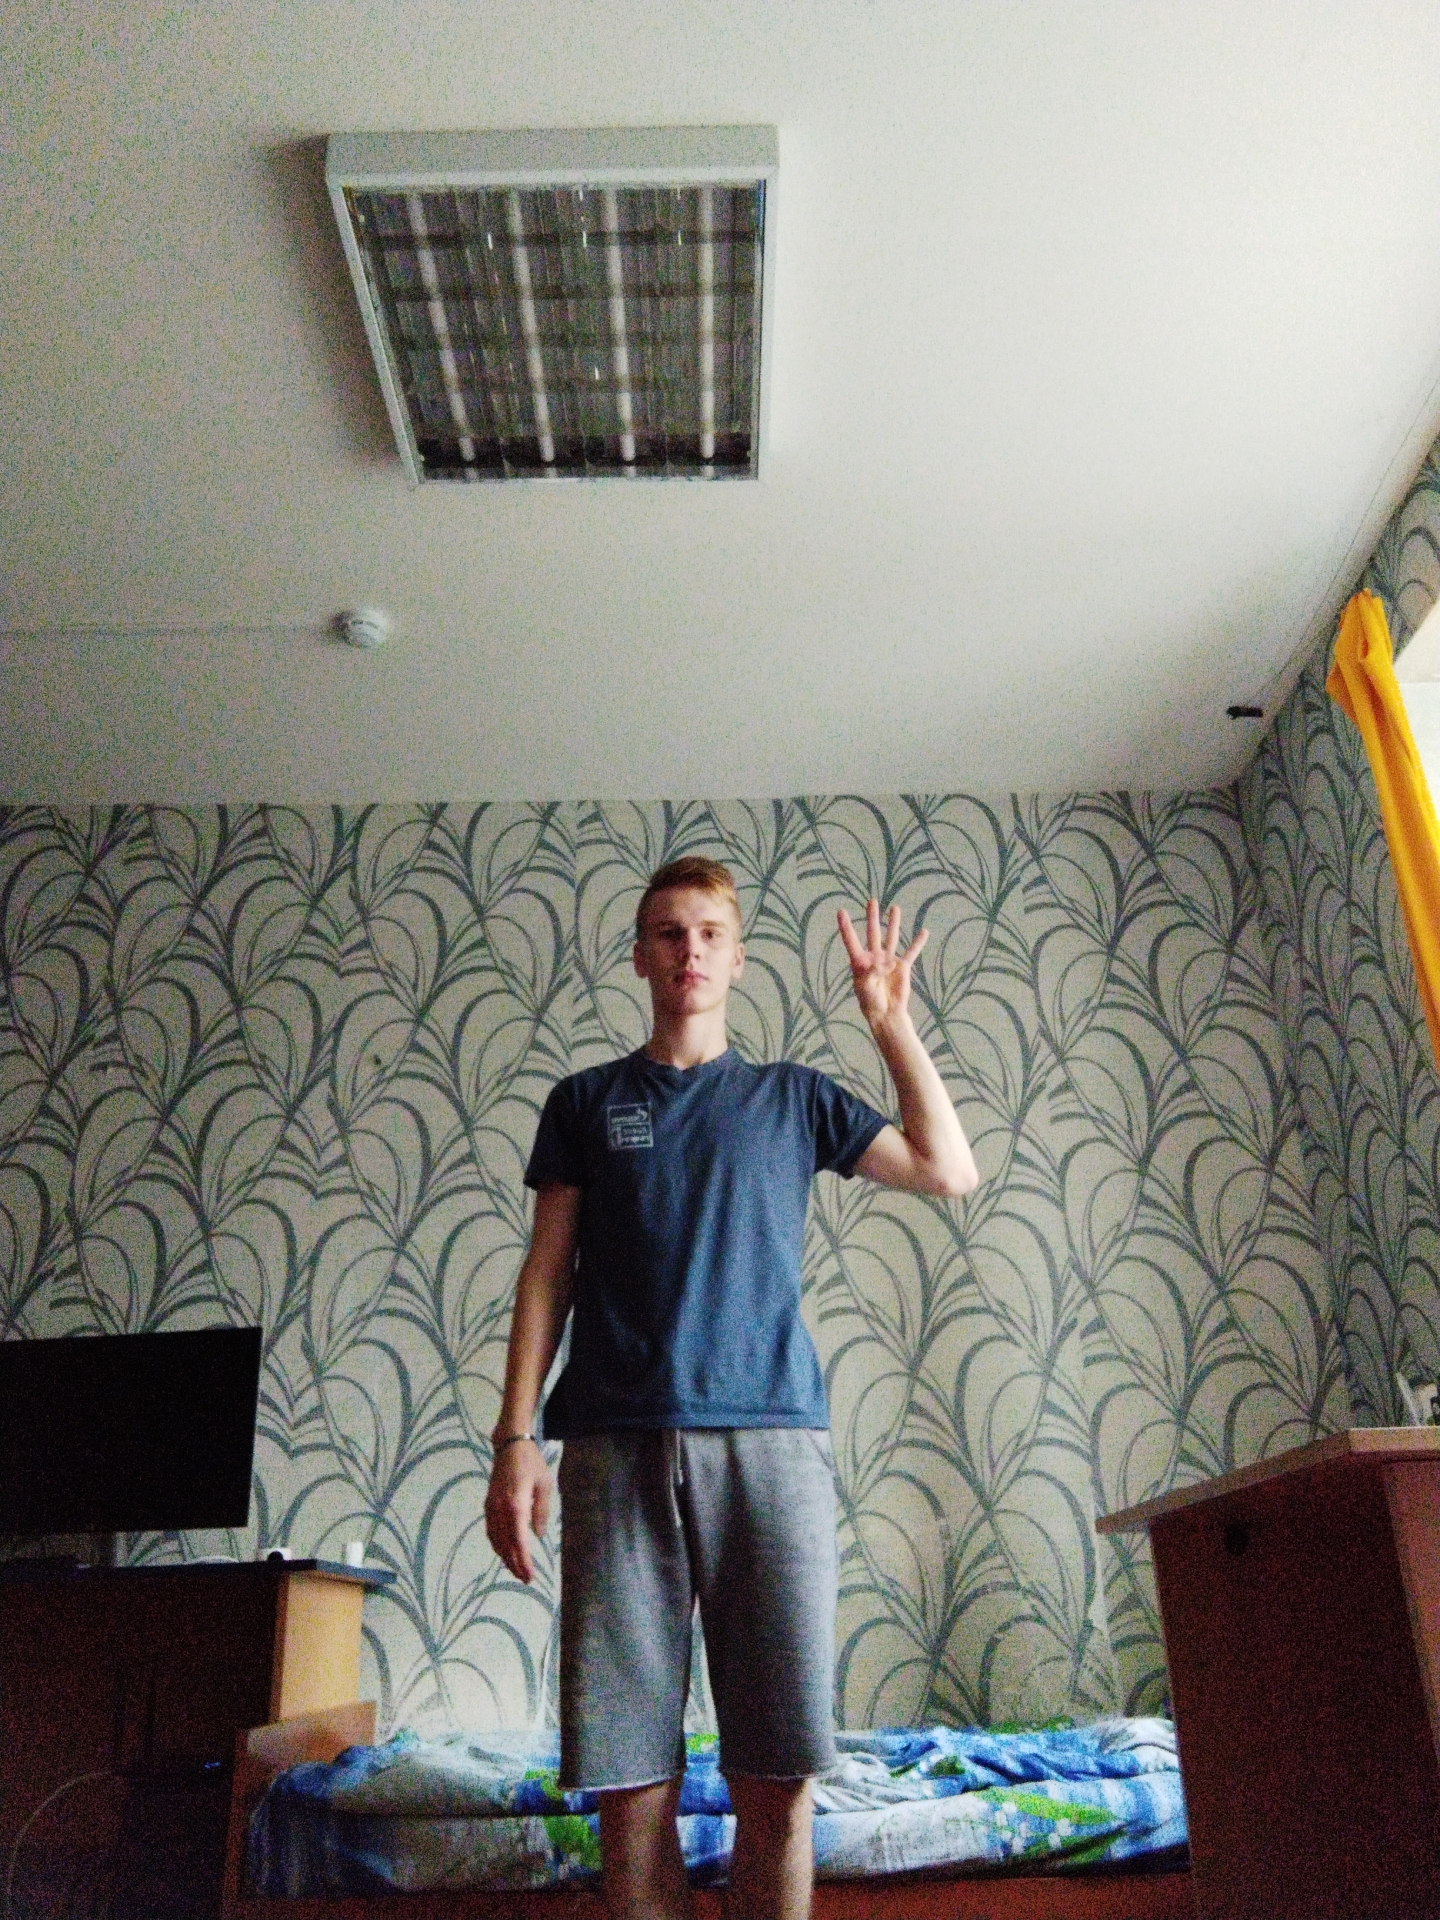
Label: noise